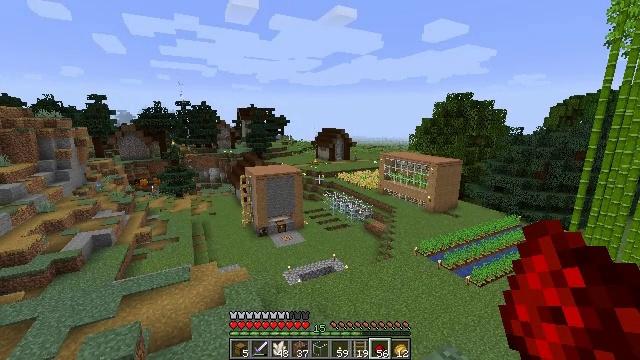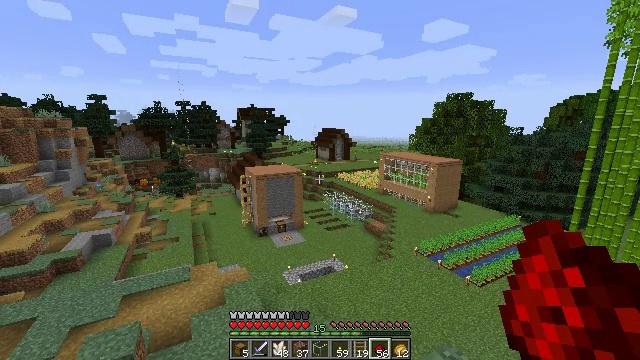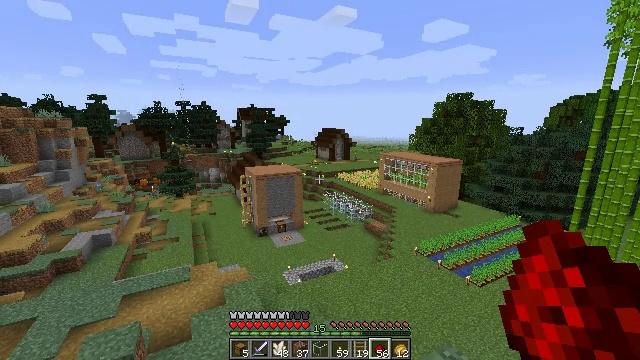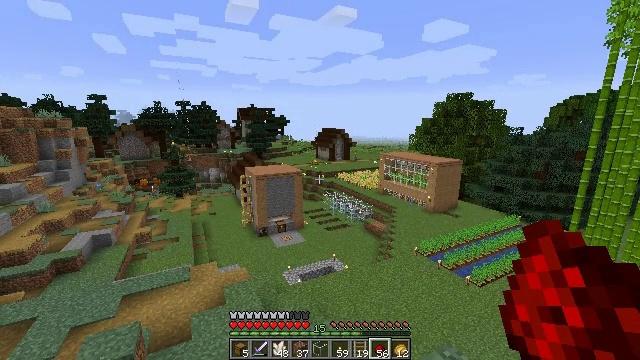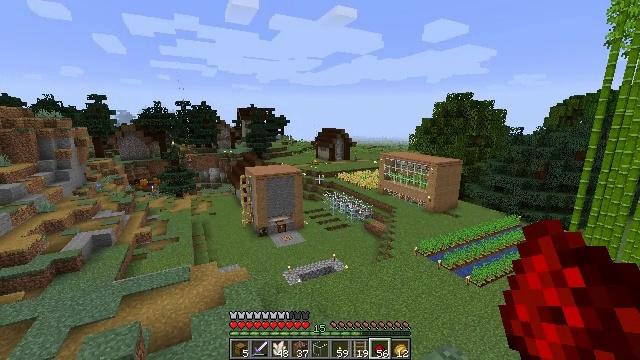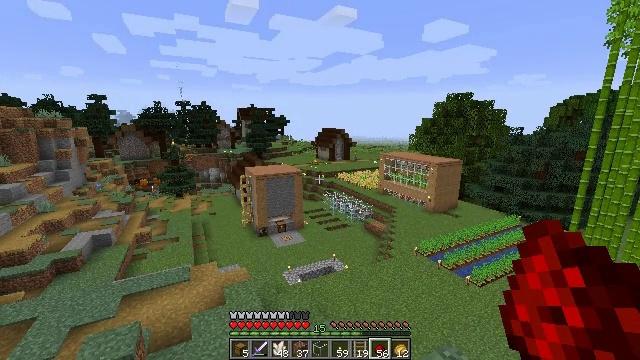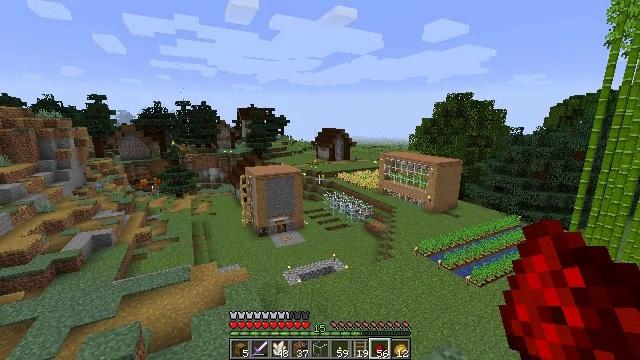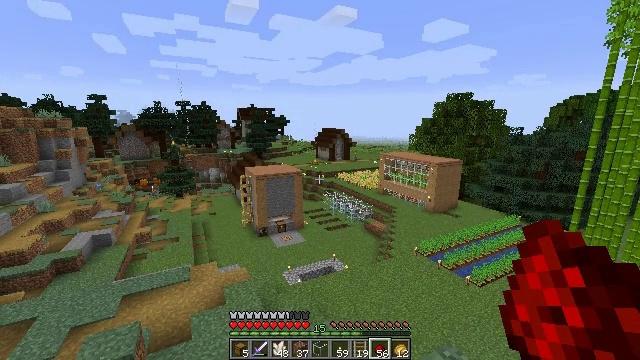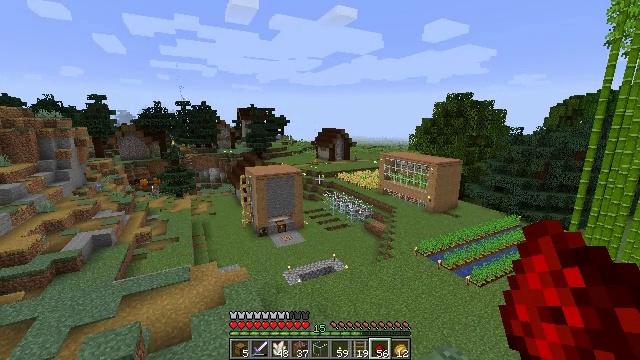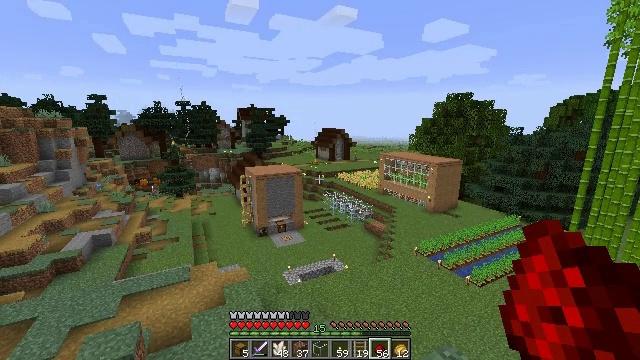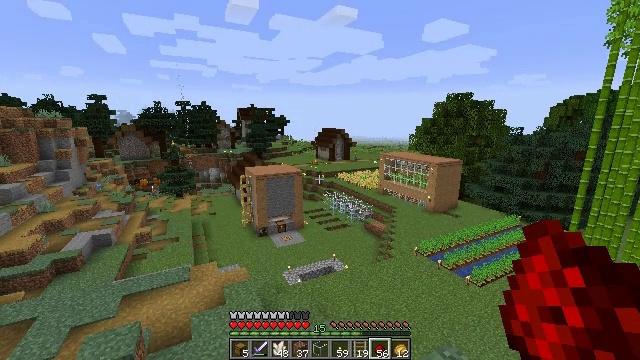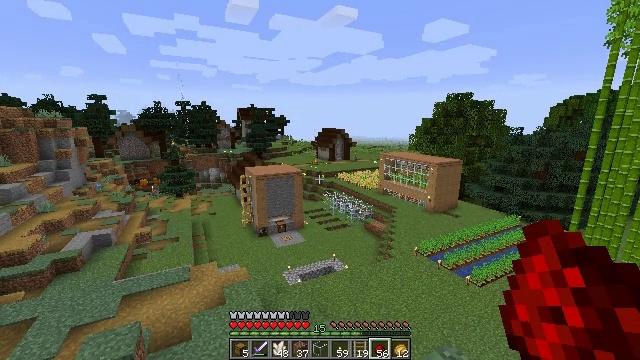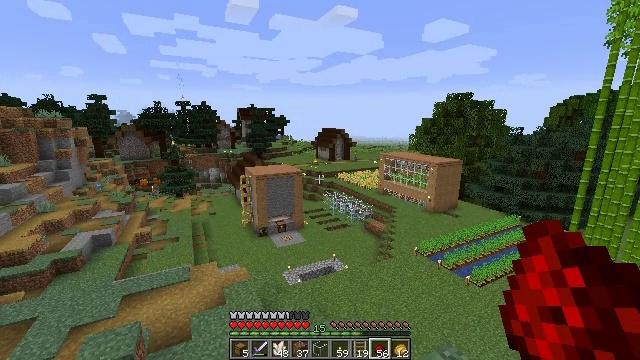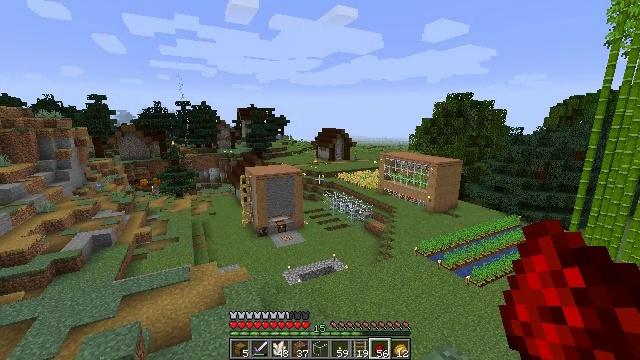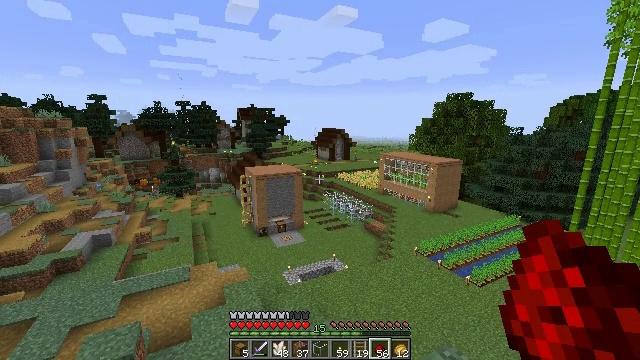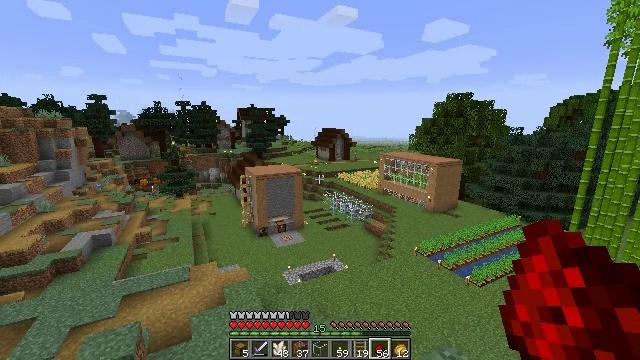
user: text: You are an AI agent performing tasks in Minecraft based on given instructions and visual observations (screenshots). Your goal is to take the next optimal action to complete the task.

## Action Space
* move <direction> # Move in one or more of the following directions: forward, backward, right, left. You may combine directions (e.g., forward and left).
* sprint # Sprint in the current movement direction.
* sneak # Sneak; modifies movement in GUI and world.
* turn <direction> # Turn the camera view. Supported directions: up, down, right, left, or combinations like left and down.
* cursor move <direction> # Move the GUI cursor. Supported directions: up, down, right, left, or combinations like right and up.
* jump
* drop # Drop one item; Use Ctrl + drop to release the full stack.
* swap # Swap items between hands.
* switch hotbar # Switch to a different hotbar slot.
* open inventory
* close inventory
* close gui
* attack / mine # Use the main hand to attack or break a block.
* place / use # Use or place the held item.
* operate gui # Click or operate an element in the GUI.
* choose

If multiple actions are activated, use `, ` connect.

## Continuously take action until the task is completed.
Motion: motion action
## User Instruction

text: Create black dye from resources.
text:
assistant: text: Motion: no_op
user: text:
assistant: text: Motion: no_op
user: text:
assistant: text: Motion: no_op
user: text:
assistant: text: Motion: no_op
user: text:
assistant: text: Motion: no_op
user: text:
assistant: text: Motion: no_op
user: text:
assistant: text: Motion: no_op
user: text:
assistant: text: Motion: no_op
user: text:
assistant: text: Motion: no_op
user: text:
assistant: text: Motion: no_op
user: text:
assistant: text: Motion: no_op
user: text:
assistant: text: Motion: no_op
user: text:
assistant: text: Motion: no_op
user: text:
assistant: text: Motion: no_op
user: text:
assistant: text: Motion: no_op
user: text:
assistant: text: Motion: no_op
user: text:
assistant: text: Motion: no_op
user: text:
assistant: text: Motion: no_op
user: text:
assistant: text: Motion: no_op
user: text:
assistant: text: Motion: no_op
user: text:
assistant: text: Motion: no_op
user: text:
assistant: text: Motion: no_op
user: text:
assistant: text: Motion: no_op
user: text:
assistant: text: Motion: no_op
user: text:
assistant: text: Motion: no_op
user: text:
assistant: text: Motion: no_op
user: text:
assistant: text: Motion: no_op
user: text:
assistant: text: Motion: no_op
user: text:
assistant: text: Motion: no_op
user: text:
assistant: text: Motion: no_op